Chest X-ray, AP view. Patient: 70 years old, sex M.
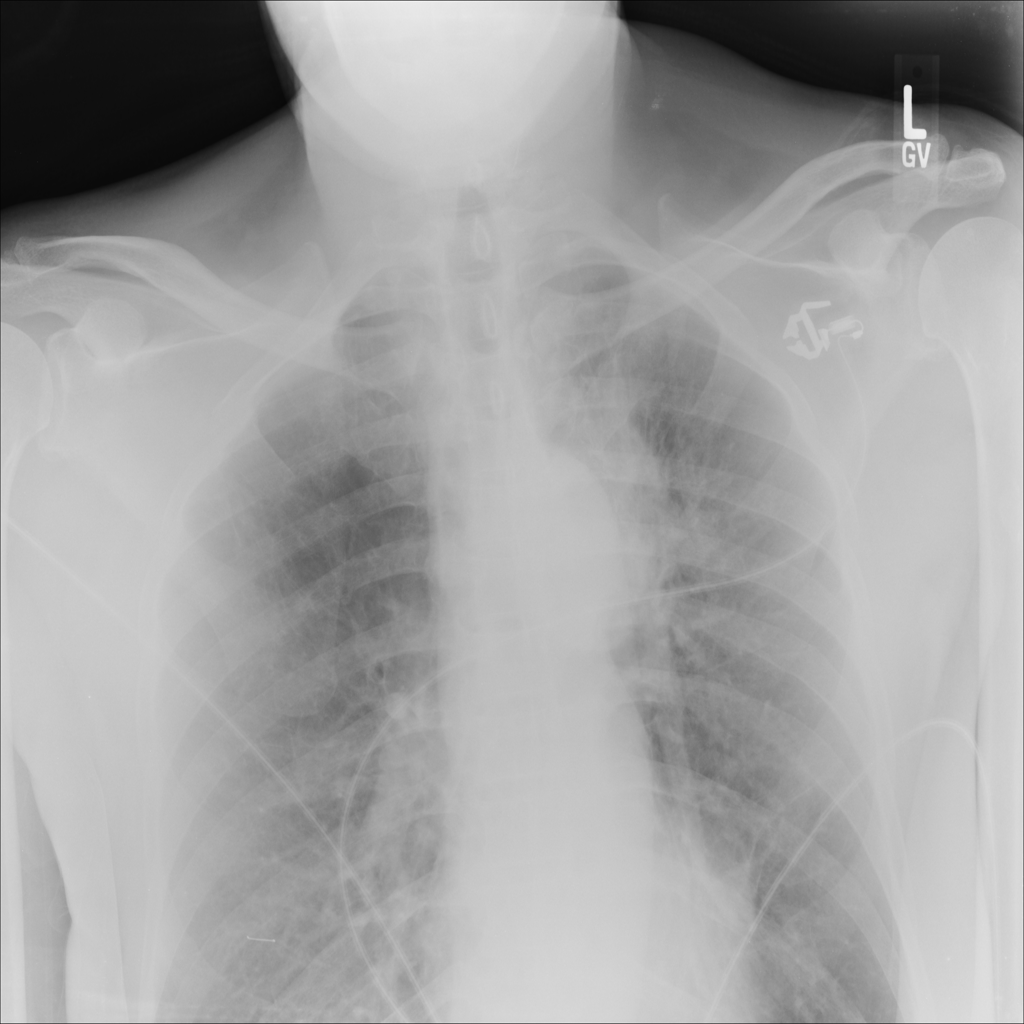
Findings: No Finding